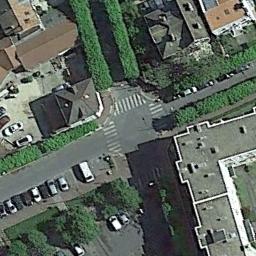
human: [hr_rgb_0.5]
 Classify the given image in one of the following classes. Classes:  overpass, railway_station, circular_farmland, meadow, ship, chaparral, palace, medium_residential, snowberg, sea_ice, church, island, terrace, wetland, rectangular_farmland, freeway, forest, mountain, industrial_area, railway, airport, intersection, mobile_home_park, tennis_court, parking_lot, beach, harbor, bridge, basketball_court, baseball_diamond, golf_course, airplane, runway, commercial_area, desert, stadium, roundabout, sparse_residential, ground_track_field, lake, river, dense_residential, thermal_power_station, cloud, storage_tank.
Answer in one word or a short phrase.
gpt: intersection